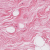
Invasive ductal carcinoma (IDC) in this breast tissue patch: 0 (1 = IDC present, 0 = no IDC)